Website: bh-photo
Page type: receipt
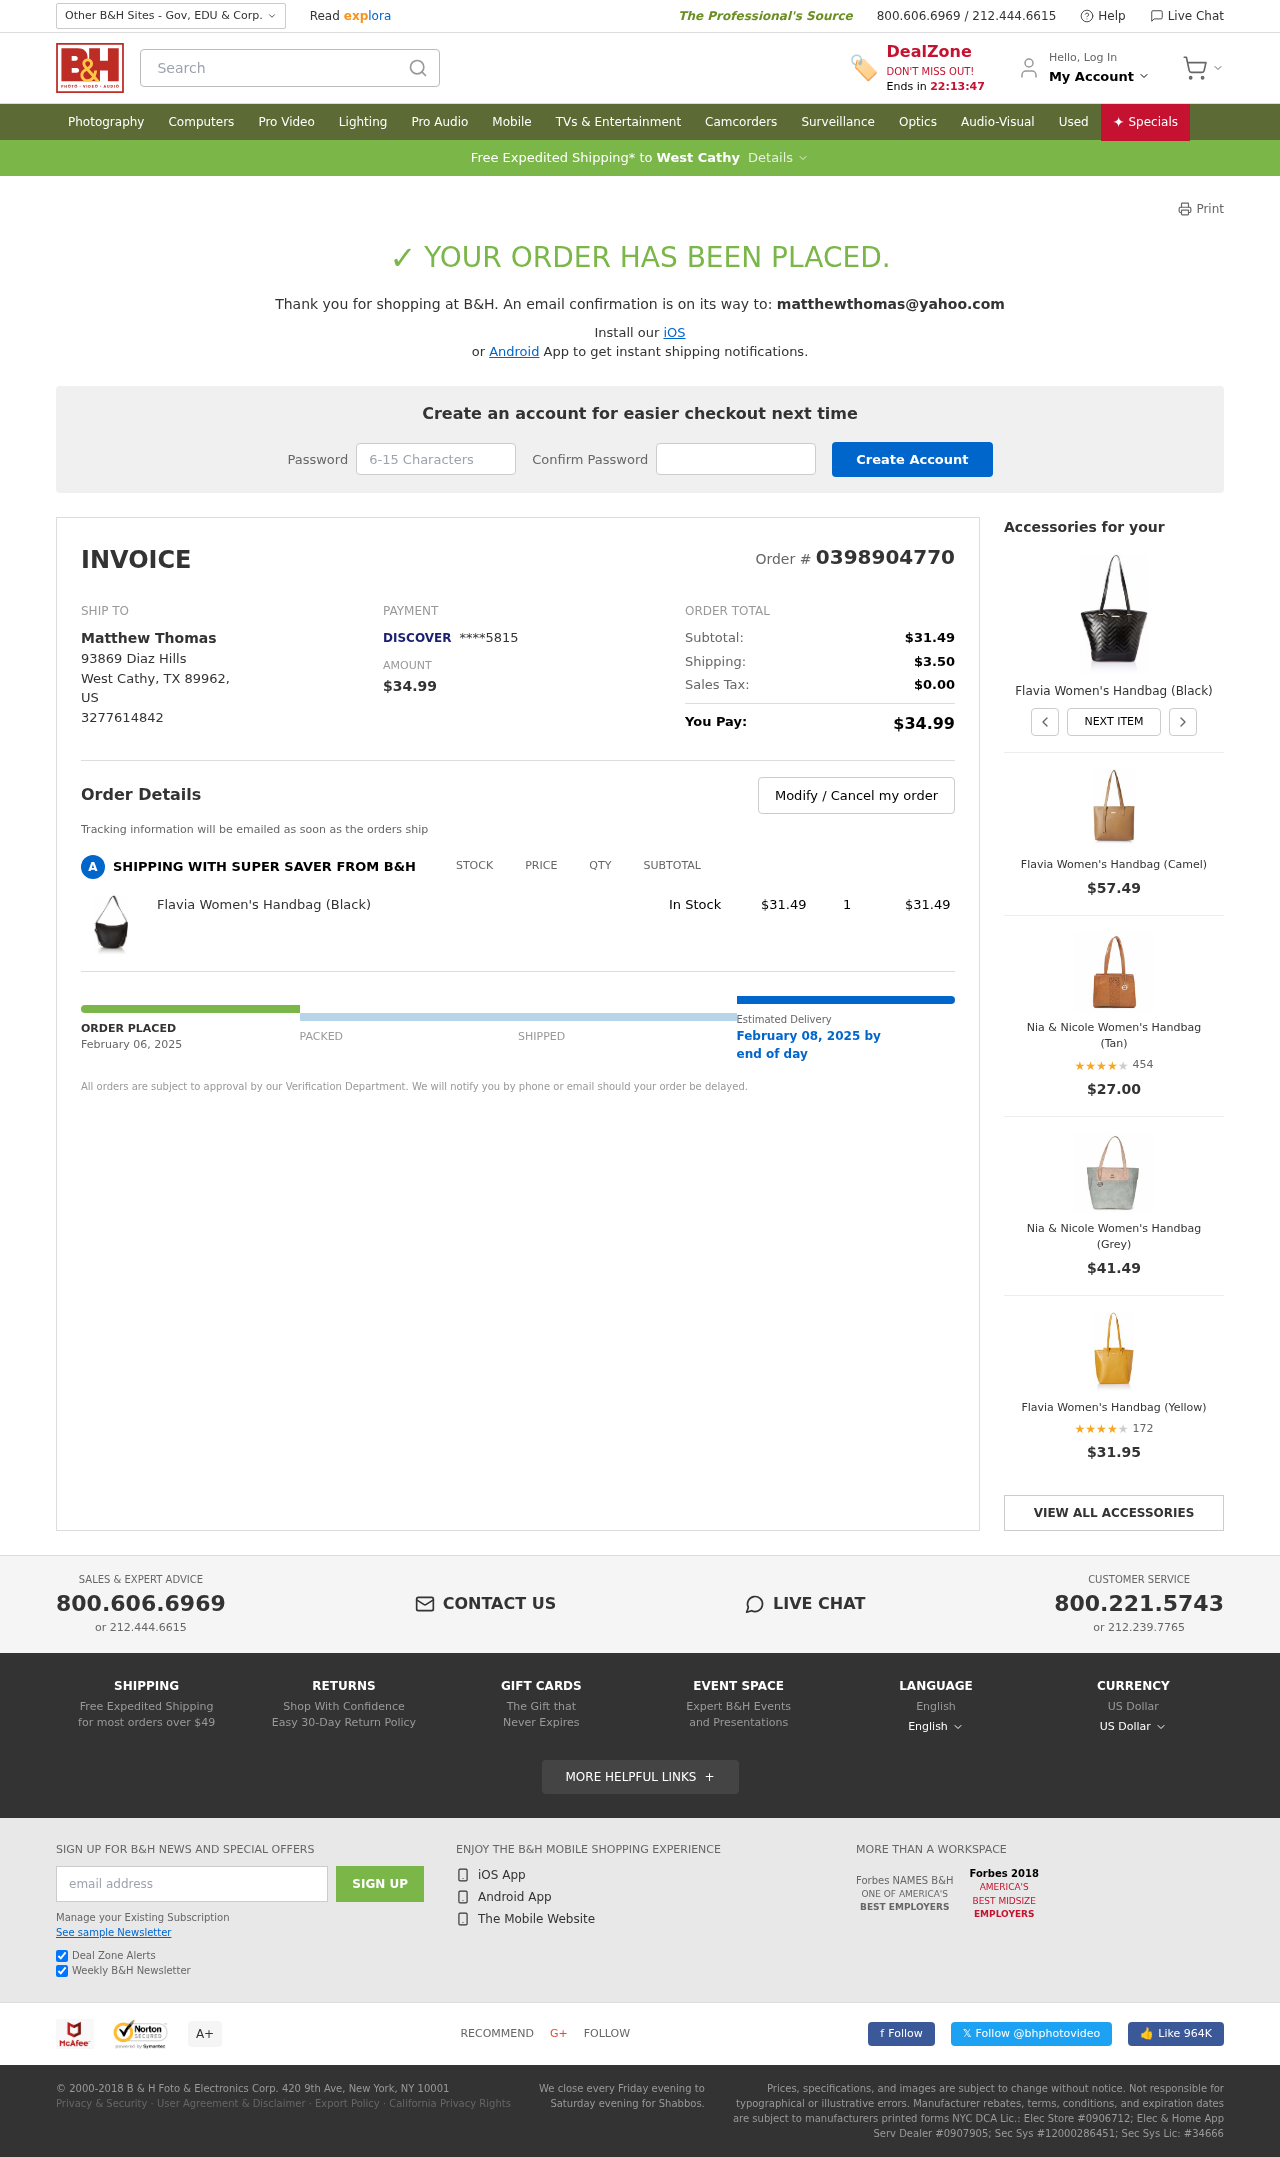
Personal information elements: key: PII_CARD_LAST4
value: ****5815
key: PII_CARD_TYPE
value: DISCOVER
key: PII_CITY
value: West Cathy
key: PII_COUNTRY_CODE
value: US
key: PII_EMAIL
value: matthewthomas@yahoo.com
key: PII_FULLNAME
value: Matthew Thomas
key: PII_PHONE
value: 3277614842
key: PII_POSTCODE
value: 89962
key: PII_STATE_ABBR
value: TX
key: PII_STREET
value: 93869 Diaz Hills
Product elements: key: PRODUCT1_NAME
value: Flavia Women's Handbag (Black)
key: PRODUCT1_PRICE
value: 31.49
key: PRODUCT1_QUANTITY
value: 1
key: PRODUCT2_NAME
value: Flavia Women's Handbag (Black)
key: PRODUCT3_NAME
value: Flavia Women's Handbag (Camel)
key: PRODUCT3_PRICE
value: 57.49
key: PRODUCT4_NAME
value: Nia & Nicole Women's Handbag (Tan)
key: PRODUCT4_NUM_RATINGS
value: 454
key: PRODUCT4_PRICE
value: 27
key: PRODUCT4_RATING
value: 3.8
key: PRODUCT5_NAME
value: Nia & Nicole Women's Handbag (Grey)
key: PRODUCT5_PRICE
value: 41.49
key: PRODUCT6_NAME
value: Flavia Women's Handbag (Yellow)
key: PRODUCT6_NUM_RATINGS
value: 172
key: PRODUCT6_PRICE
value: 31.95
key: PRODUCT6_RATING
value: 3.9
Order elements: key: ORDER_ID
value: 0398904770
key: ORDER_TOTAL
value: $34.99
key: ORDER_SUBTOTAL
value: $31.49
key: ORDER_SHIPPING_COST
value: $3.50
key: ORDER_TAX
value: $0.00
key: ORDER_DATE
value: February 06, 2025
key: ORDER_DELIVERY_DATE
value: February 08, 2025 by
Search elements: key: HEADER_SEARCH
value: Search